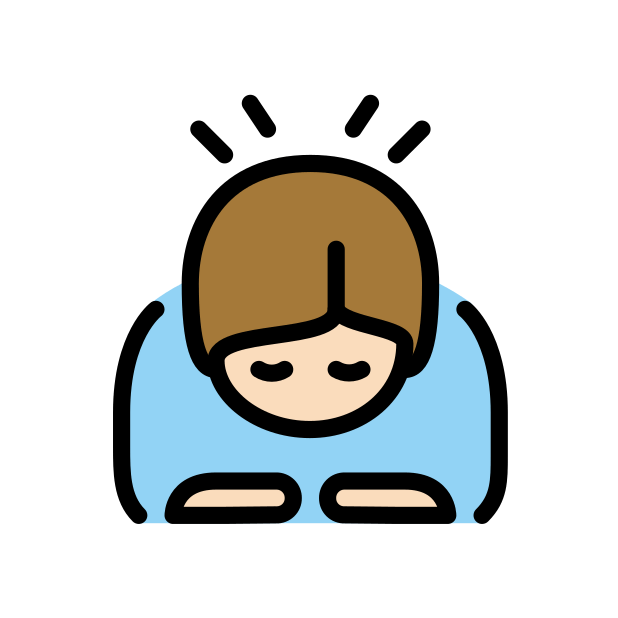
person bowing: light skin tone